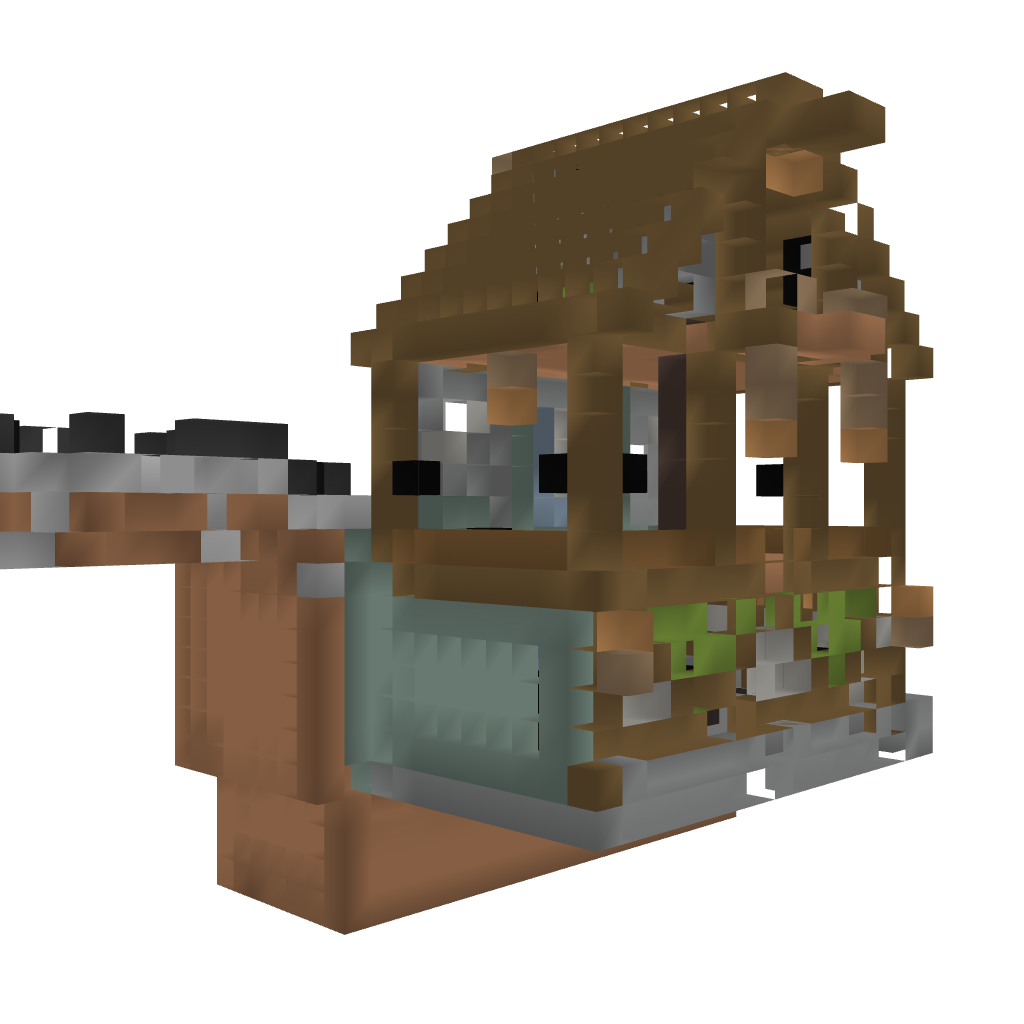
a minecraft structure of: Medieval water mill